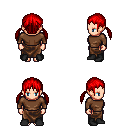
a pixel art fantasy rpg character, female body template, human, light skin, brown long-sleeve shirt, robe skirt, red twin-tailed hairstyle, black shoes, four views (front, back, left, right), 2x2 character sprite sheet, small pixel art, hard edges, no anti-aliasing